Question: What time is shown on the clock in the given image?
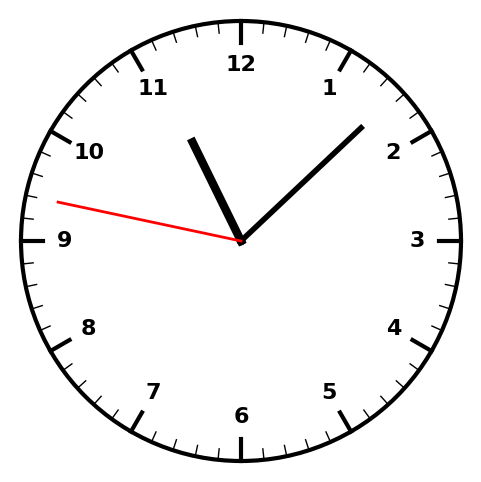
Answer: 11:07:47